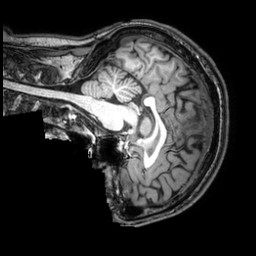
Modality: T1w
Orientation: sagittal
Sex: male
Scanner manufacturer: philips
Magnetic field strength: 3 T
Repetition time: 0.008166 s
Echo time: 0.00373 s